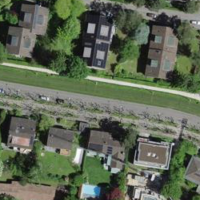
EUNIS habitat code: 55
Species observed at this site:
Carpinus betulus